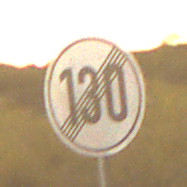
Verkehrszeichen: EndeGeschwindigkeit130
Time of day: Night
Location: Outdoor (Nature)
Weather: Clear
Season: NotSpecified
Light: Natural